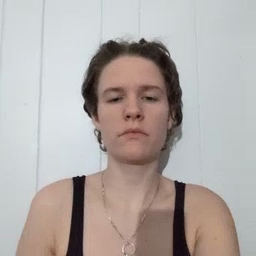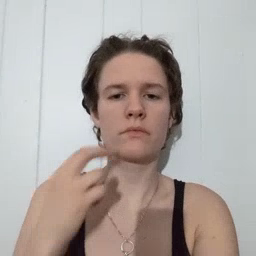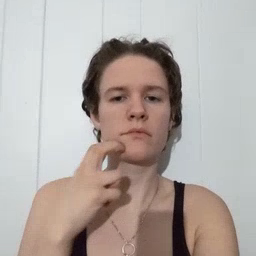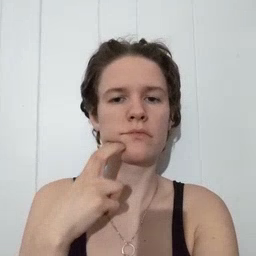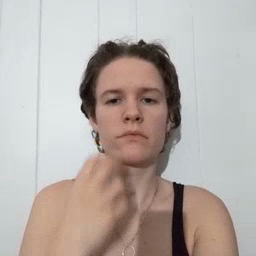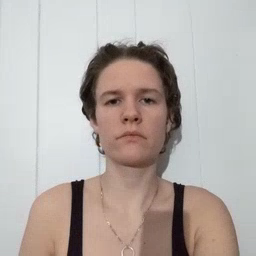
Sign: gum